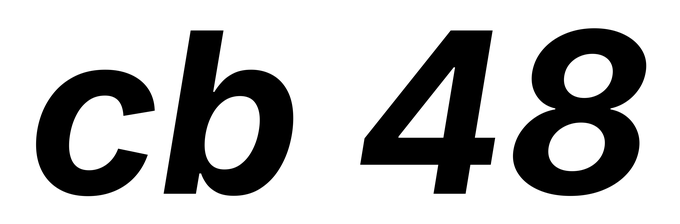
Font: Inter-Italic_Bold_Italic